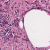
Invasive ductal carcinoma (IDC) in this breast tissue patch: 0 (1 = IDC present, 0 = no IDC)